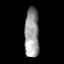
Tissue: prostate
Cell type: T cells
Senescence score: 0.7352
Nuclear area (px): 697
Mean DAPI intensity: 153.963